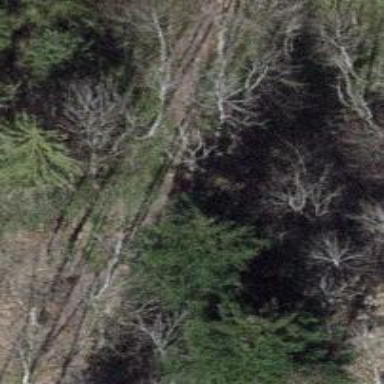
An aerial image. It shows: Path with grade3 track type.